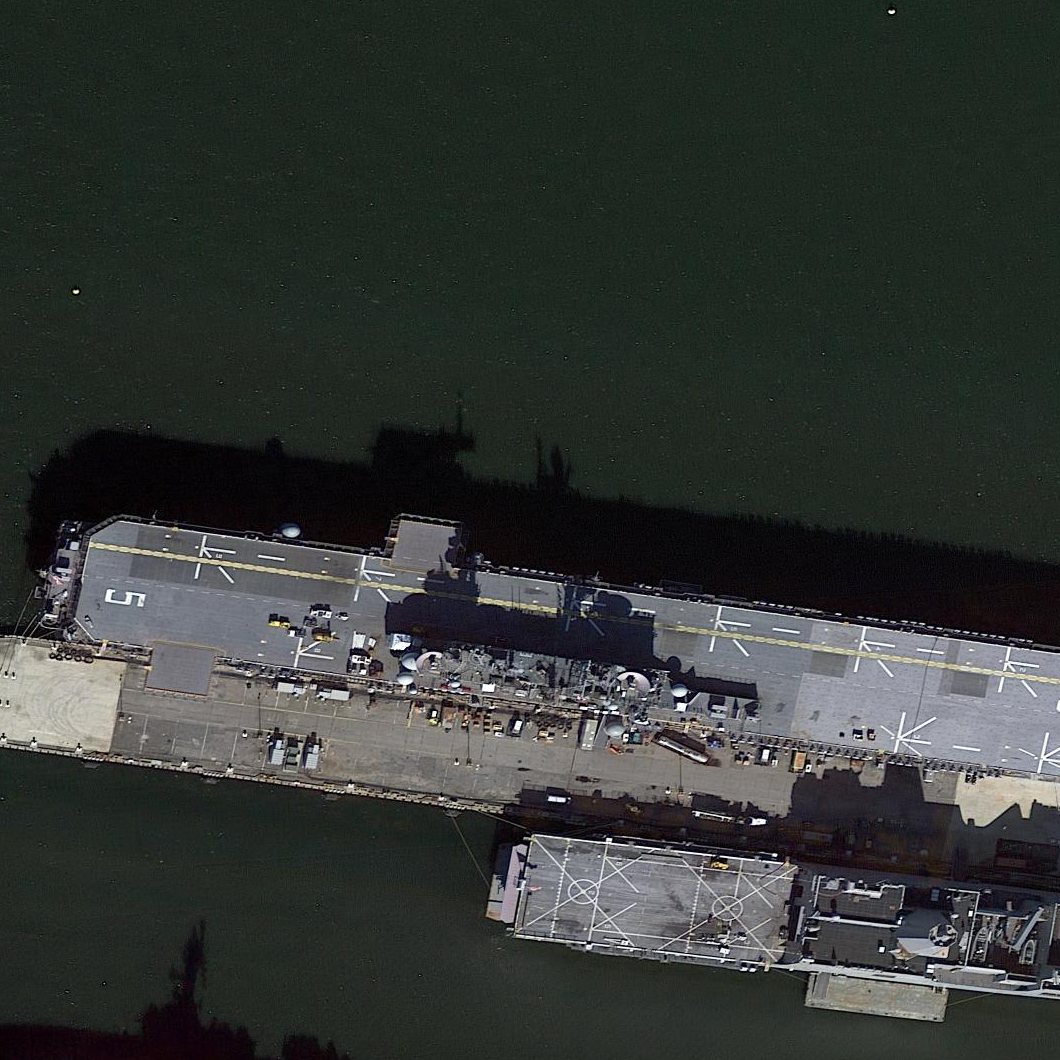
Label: assault